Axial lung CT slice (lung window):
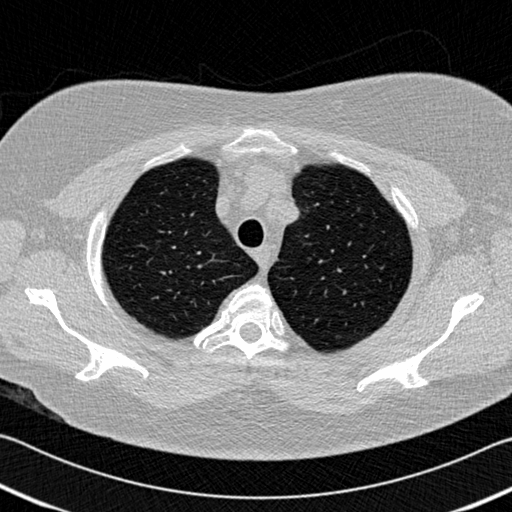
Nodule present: no